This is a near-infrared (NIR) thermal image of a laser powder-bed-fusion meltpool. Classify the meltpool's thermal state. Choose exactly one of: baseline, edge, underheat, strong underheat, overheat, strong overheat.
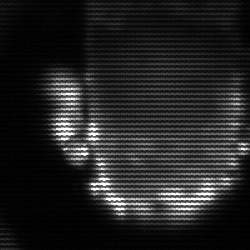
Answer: baseline